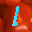
Label: 1